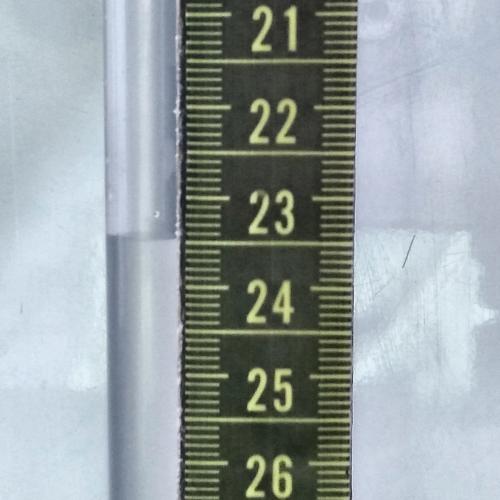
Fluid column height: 23.5 cm